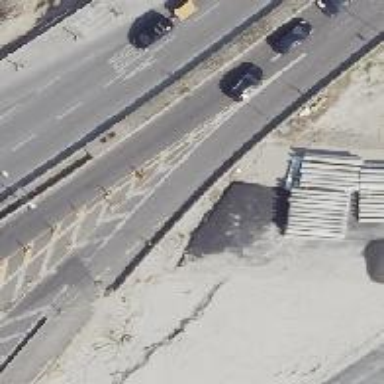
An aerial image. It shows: Asphalt surface.